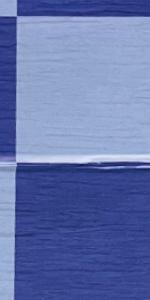
Label: Empty